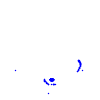
Particle: proton